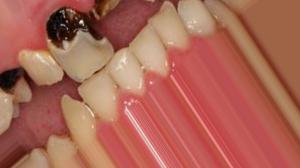
Condition: Caries